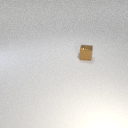
small brown metal cube